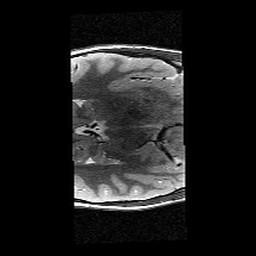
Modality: T2w
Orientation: axial
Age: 11
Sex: female
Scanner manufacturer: siemens
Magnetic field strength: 3 T
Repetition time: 9.23 s
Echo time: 0.067 s